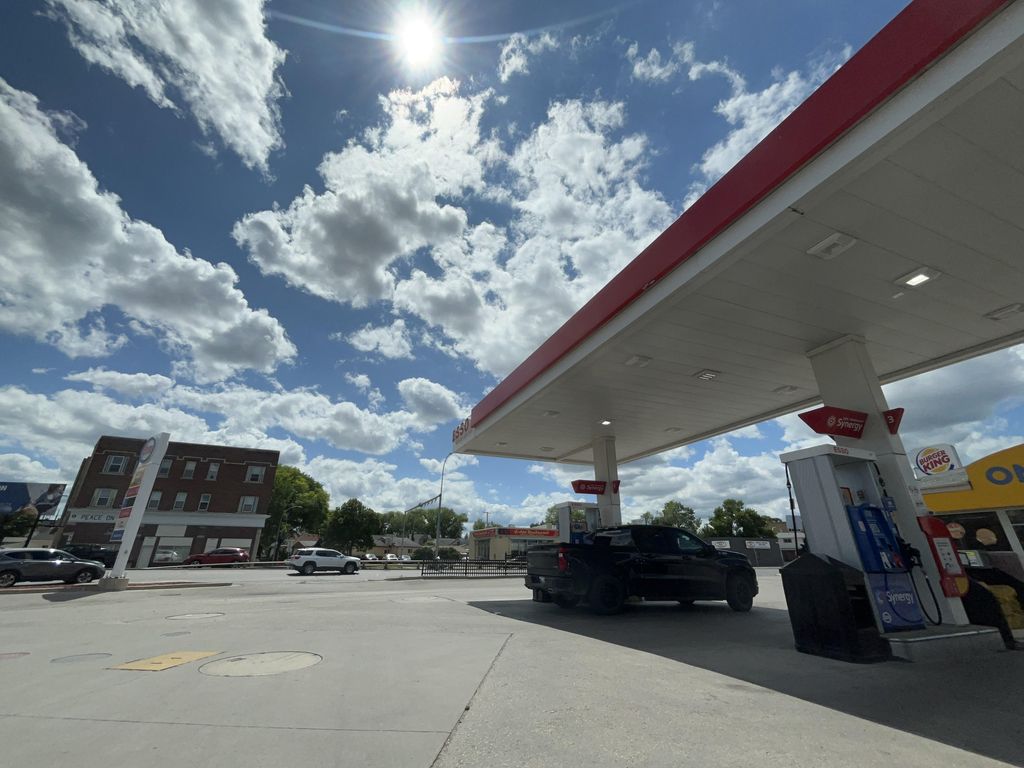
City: winnipeg